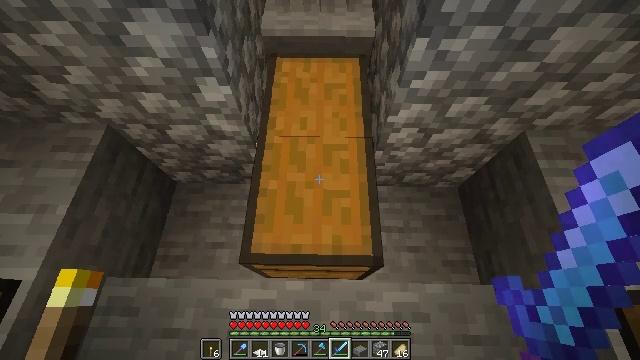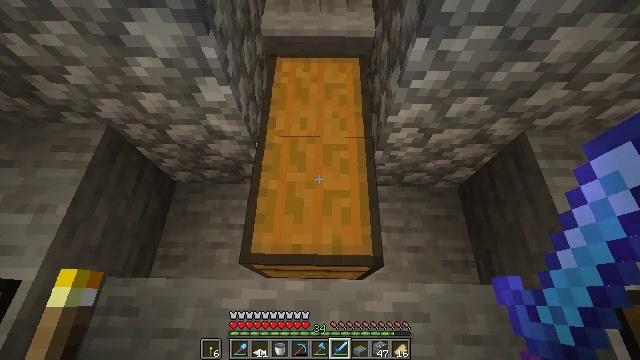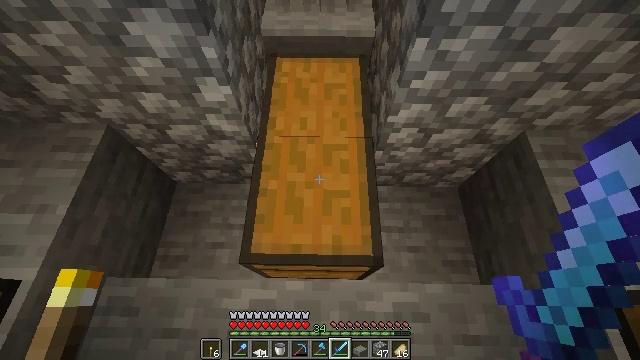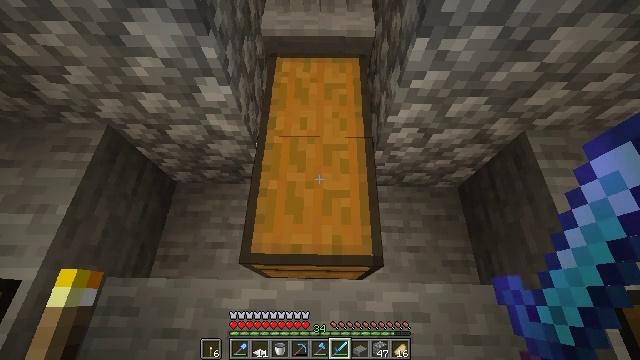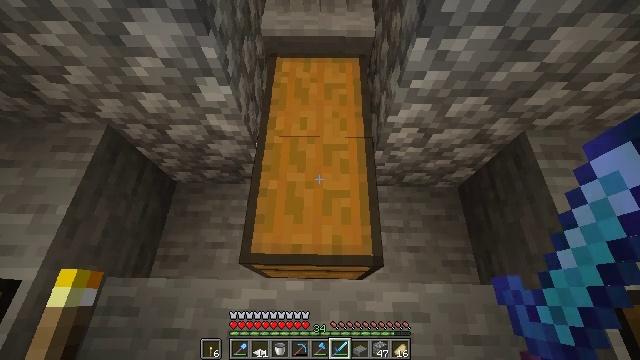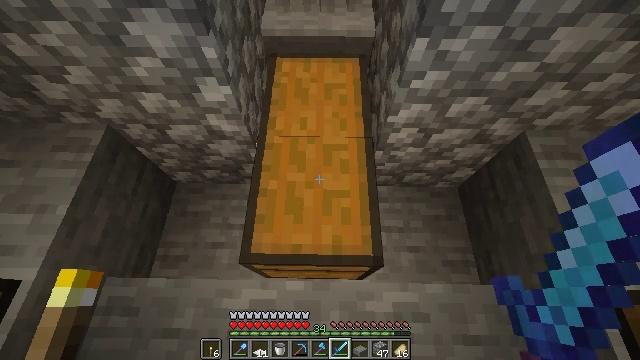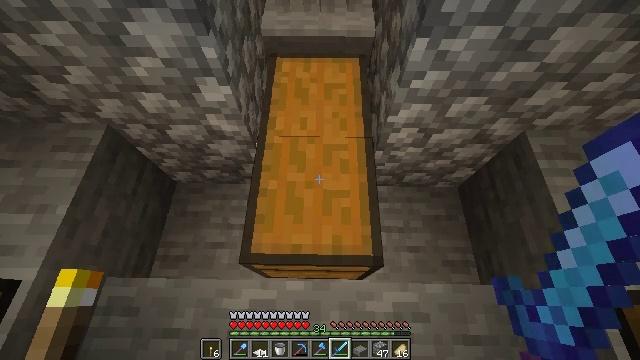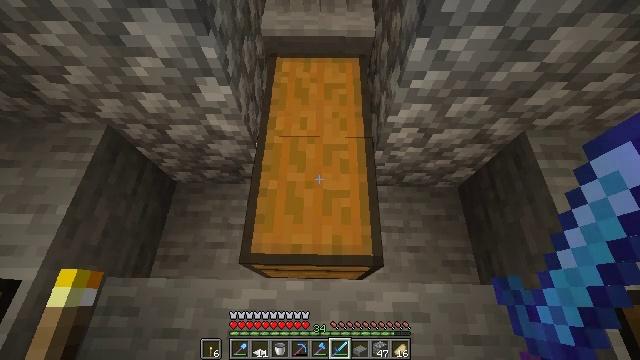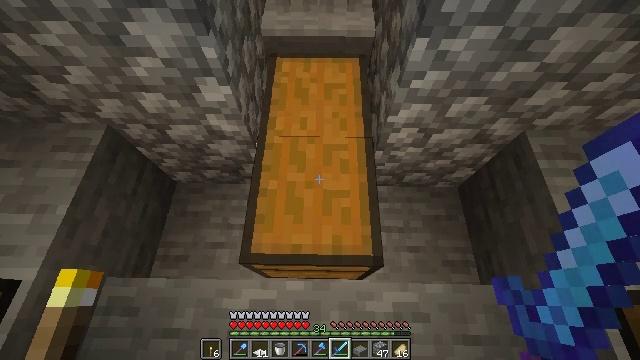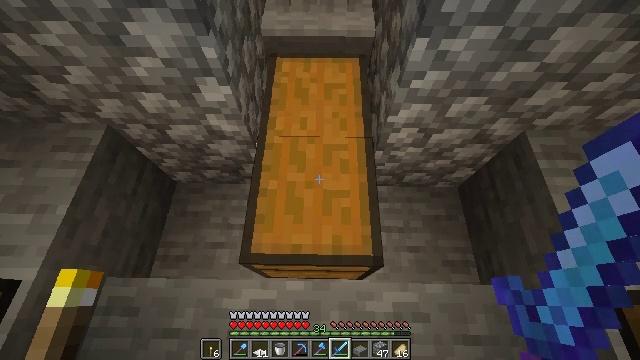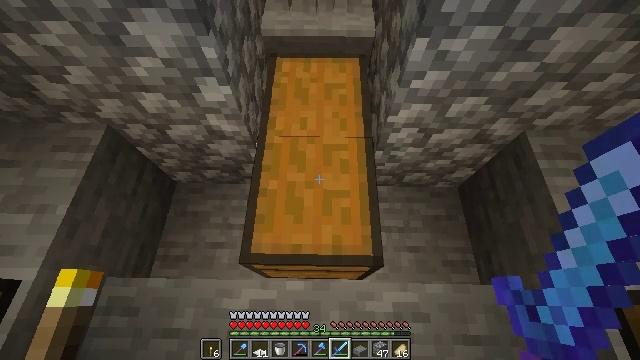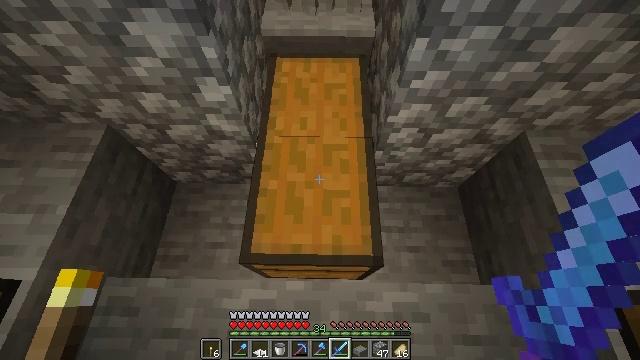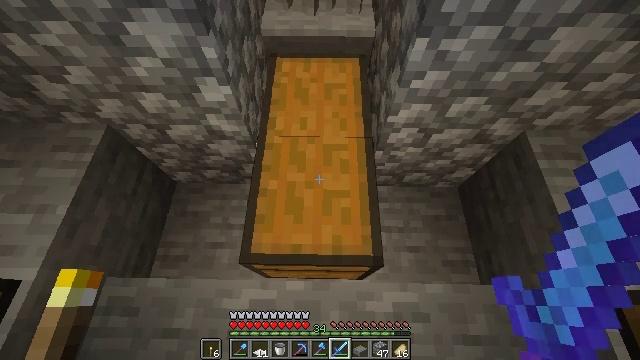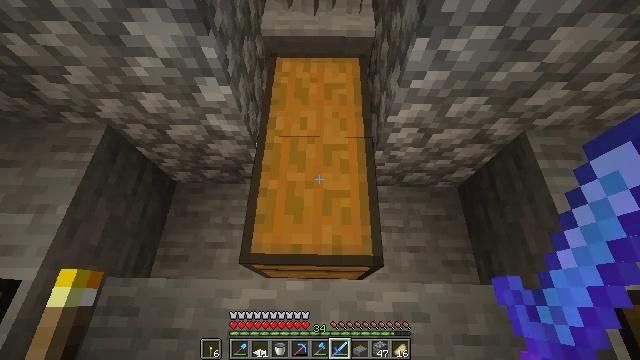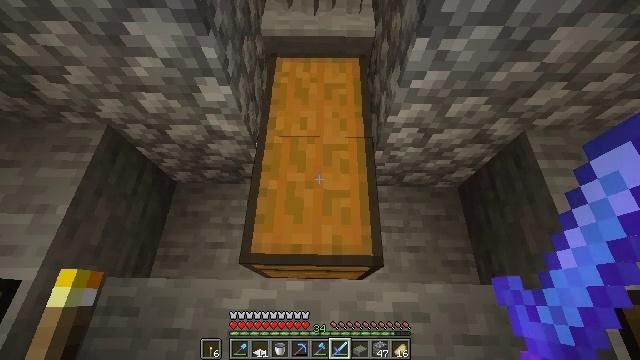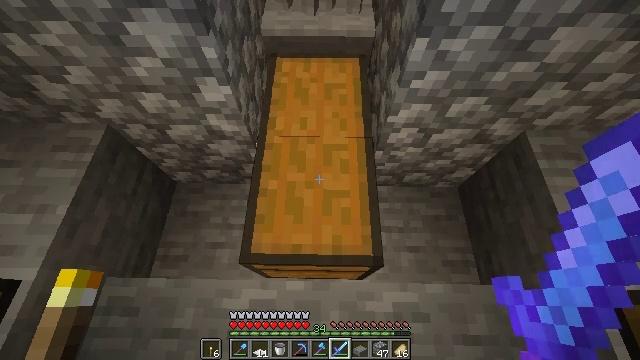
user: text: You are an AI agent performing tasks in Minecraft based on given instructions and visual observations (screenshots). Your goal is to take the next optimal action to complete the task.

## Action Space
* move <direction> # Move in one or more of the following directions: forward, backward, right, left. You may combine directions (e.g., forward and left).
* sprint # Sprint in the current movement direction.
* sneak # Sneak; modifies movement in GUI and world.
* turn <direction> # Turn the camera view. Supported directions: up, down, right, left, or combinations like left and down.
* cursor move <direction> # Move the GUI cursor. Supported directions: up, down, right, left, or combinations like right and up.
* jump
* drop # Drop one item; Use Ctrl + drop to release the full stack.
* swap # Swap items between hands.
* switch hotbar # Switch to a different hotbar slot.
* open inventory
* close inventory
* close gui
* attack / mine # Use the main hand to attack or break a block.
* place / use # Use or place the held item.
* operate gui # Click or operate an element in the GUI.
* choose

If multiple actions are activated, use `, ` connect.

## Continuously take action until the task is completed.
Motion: motion action
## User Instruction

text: Drop a diamond sword.
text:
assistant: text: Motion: no_op
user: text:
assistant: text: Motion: no_op
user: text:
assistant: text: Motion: no_op
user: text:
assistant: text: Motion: no_op
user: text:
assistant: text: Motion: no_op
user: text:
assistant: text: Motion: no_op
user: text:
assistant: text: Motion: no_op
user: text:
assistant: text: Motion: no_op
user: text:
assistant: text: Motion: no_op
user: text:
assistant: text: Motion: no_op
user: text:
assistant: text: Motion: no_op
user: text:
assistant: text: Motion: no_op
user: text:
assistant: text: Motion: no_op
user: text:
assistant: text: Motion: no_op
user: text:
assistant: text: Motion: no_op
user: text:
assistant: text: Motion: no_op
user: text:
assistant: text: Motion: no_op
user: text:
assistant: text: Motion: no_op
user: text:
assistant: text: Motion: no_op
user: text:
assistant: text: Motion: no_op
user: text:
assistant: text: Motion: no_op
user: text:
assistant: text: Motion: no_op
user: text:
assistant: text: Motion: no_op
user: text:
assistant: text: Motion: no_op
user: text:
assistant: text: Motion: no_op
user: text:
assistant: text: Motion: no_op
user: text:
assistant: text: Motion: no_op
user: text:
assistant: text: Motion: no_op
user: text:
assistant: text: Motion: no_op
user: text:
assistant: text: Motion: no_op